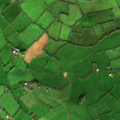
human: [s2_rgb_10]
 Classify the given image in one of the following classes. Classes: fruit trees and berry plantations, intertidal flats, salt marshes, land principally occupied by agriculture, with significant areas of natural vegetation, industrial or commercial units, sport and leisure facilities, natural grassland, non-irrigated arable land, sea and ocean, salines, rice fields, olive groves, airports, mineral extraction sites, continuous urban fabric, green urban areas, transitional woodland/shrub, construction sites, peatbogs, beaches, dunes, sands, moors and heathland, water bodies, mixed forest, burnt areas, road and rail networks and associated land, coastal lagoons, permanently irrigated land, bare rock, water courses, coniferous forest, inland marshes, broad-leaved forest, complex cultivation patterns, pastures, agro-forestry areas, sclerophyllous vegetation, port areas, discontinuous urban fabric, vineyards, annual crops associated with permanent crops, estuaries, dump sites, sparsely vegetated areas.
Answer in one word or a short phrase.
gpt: pastures